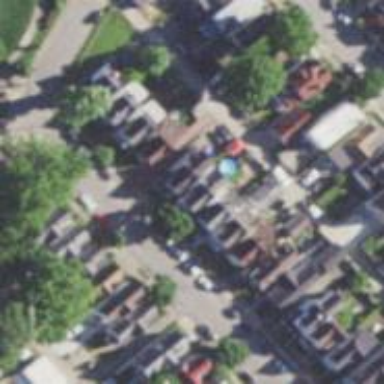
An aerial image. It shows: Alleyway designated as service road.